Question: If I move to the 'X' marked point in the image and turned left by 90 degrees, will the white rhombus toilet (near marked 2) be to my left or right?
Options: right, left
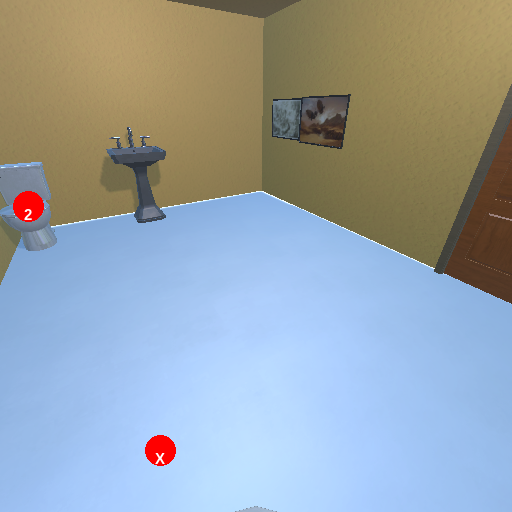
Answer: right